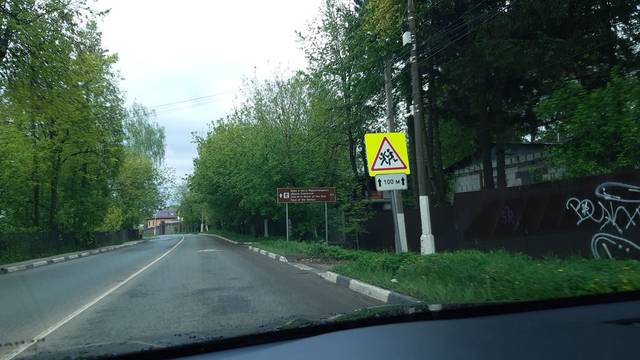
Region: Russia
Coordinates: 55.951, 37.502